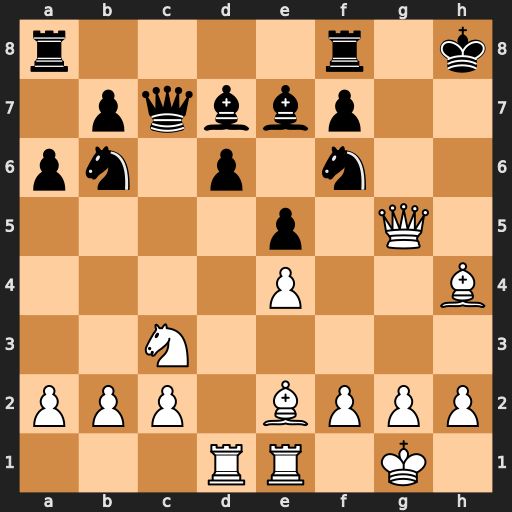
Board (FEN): r4r1k/1pqbbp2/pn1p1n2/4p1Q1/4P2B/2N5/PPP1BPPP/3RR1K1
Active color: w
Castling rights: -
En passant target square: -
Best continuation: Qh6+ Nh7 Bxe7